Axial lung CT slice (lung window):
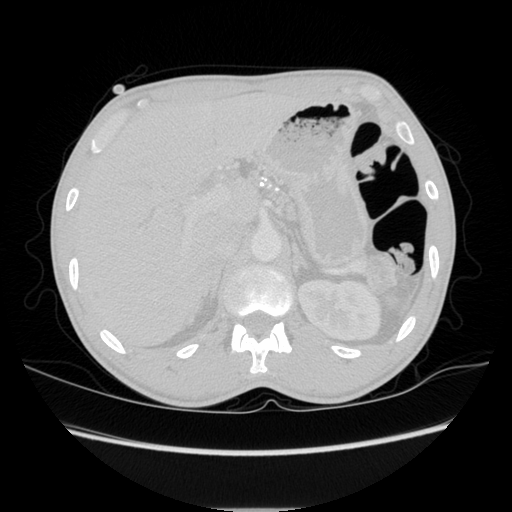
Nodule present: no